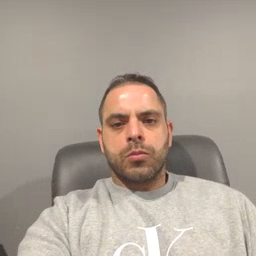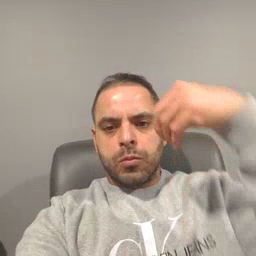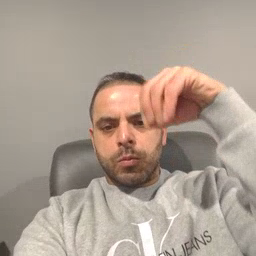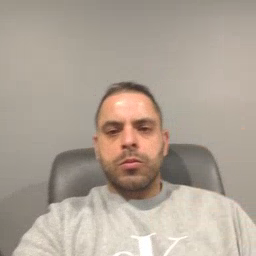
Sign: store